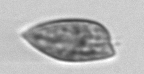
Label: Prorocentrum_dentatum